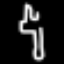
Label: fork